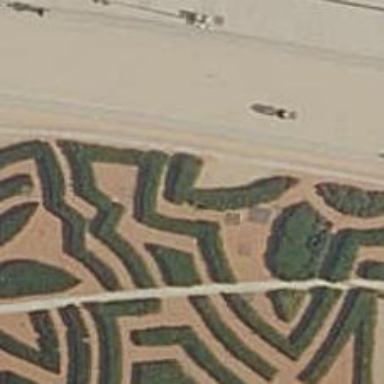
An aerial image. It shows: Hedge acting as barrier.